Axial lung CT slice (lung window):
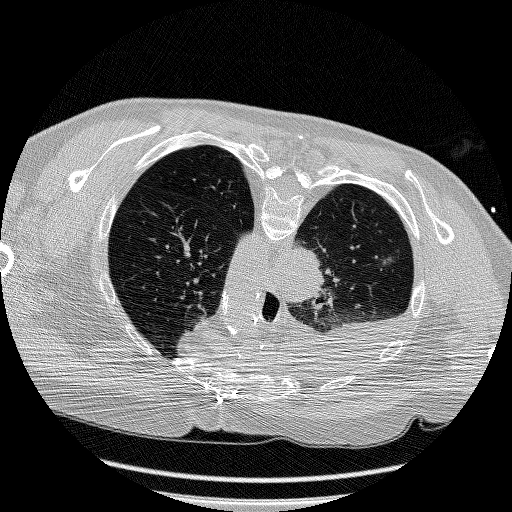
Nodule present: no